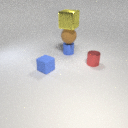
small blue metal cylinder behind small red metal cylinder